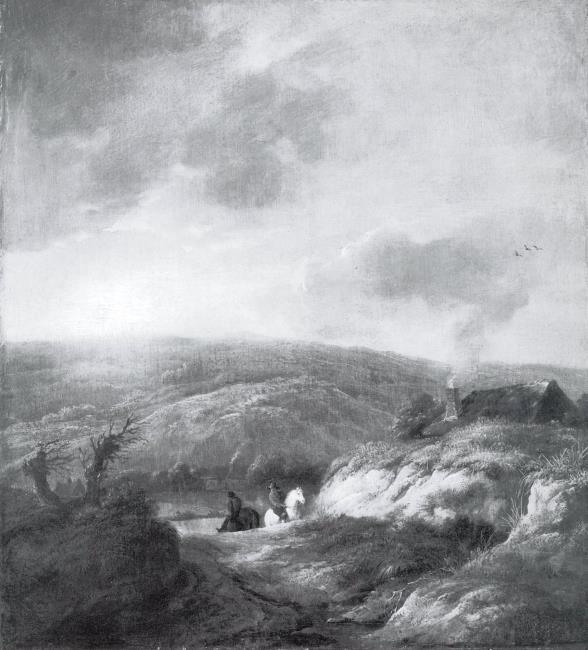
Title: Dunes
Artist: Jan Wijnants
Earliest date: 1645
Latest date: 1684
Genre: painting
Iconography: Pomander
Keywords: dune landscape, horseman, horse, dirt road, chimney, smoke (material)